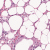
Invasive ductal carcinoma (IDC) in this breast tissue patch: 0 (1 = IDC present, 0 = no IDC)